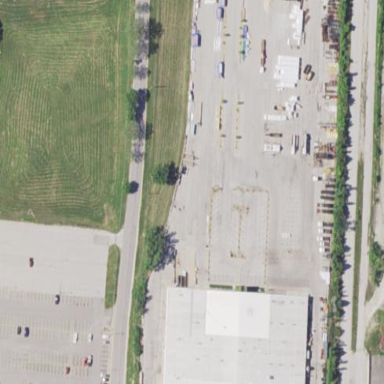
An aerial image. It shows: Industrial area with warehouses.